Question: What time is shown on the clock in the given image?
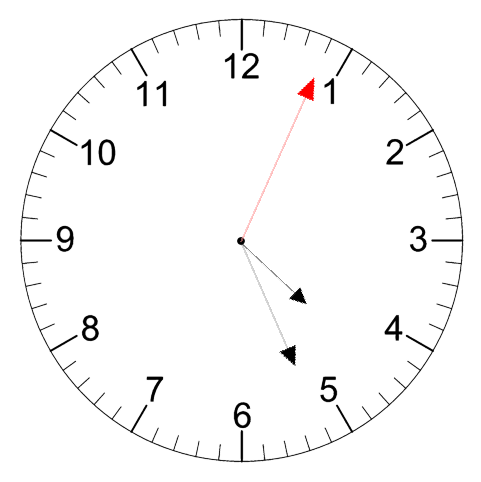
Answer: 04:26:04